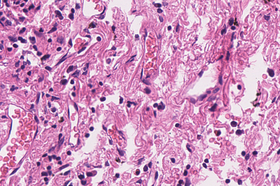
Tumor epithelial tissue: no
Tumor-associated stroma tissue: yes
Normal tissue: no